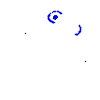
Particle: kaon